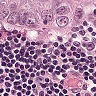
Metastatic tissue present: yes